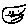
Label: bird